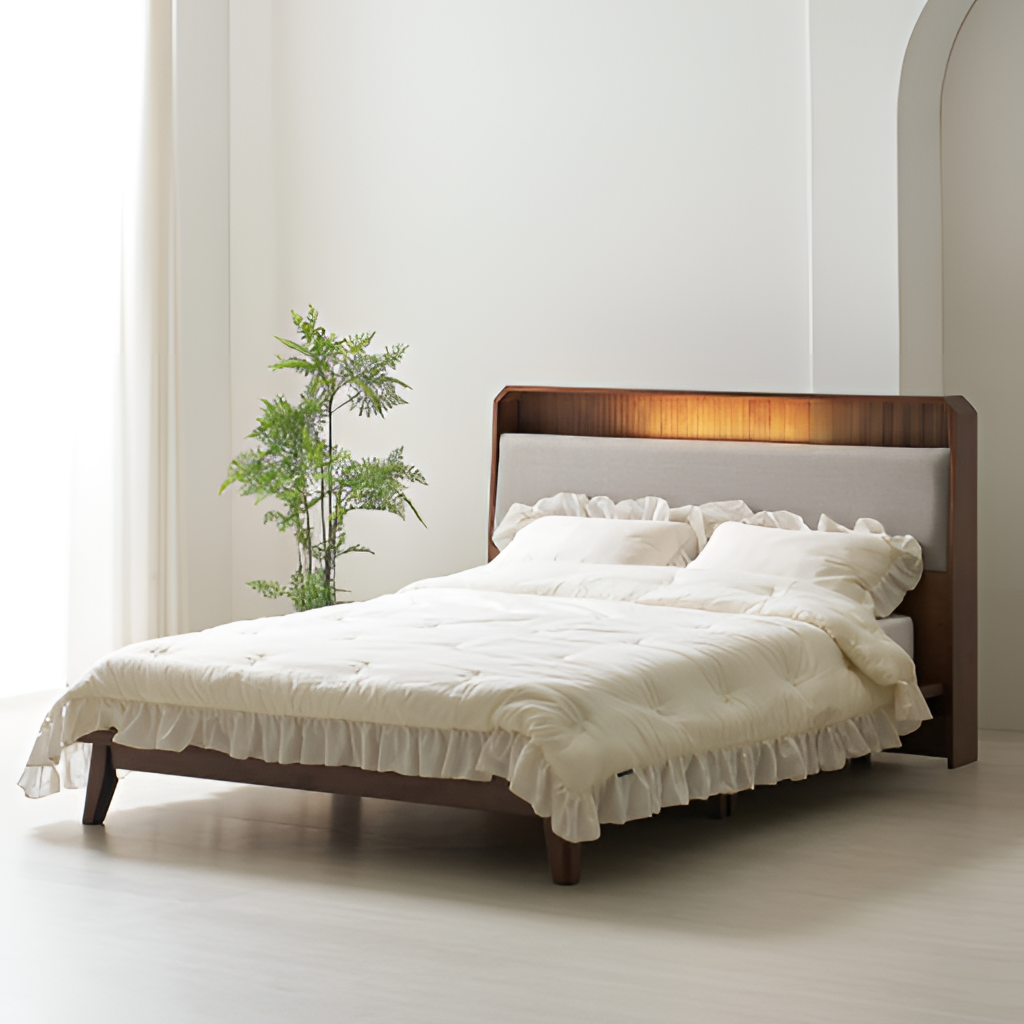
dark brown wood illuminated headboard bed, bedroom, wood flooring, with plank pattern, contemporary, paint wallpaper, with solid pattern